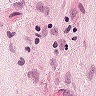
Metastatic tissue present: yes